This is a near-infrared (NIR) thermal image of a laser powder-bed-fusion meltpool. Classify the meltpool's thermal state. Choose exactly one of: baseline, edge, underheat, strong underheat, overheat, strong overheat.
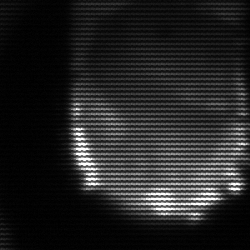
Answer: edge